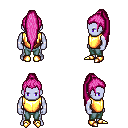
a pixel art fantasy rpg character, male body template, dark elf, purple skin, gold chest armor, teal pants, pink extra-long topknot hairstyle, gold boots, four views (front, back, left, right), 2x2 character sprite sheet, small pixel art, hard edges, no anti-aliasing